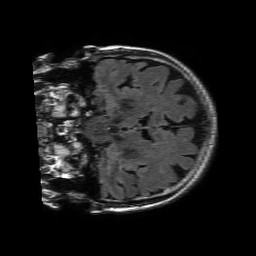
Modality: FLAIR
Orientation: coronal
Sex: female
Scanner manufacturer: philips
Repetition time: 11 s
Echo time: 0.125 s